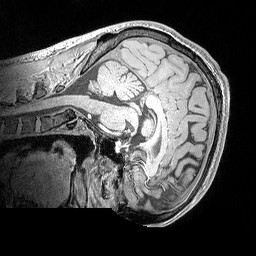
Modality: MP2RAGE
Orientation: sagittal
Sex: male
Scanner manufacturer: siemens
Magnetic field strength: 3 T
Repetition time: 5 s
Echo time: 0.00292 s